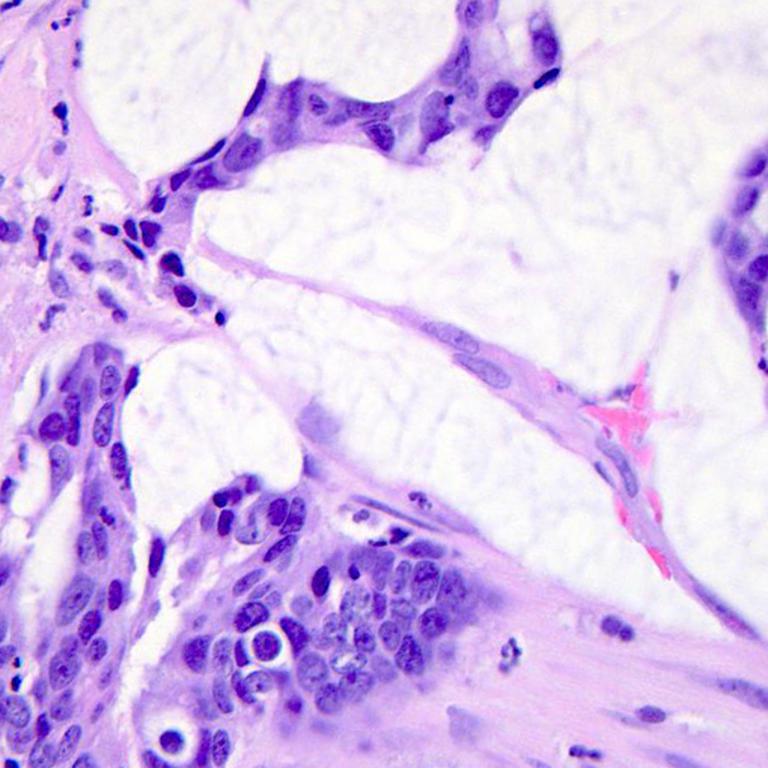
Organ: colon
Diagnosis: adenocarcinomas